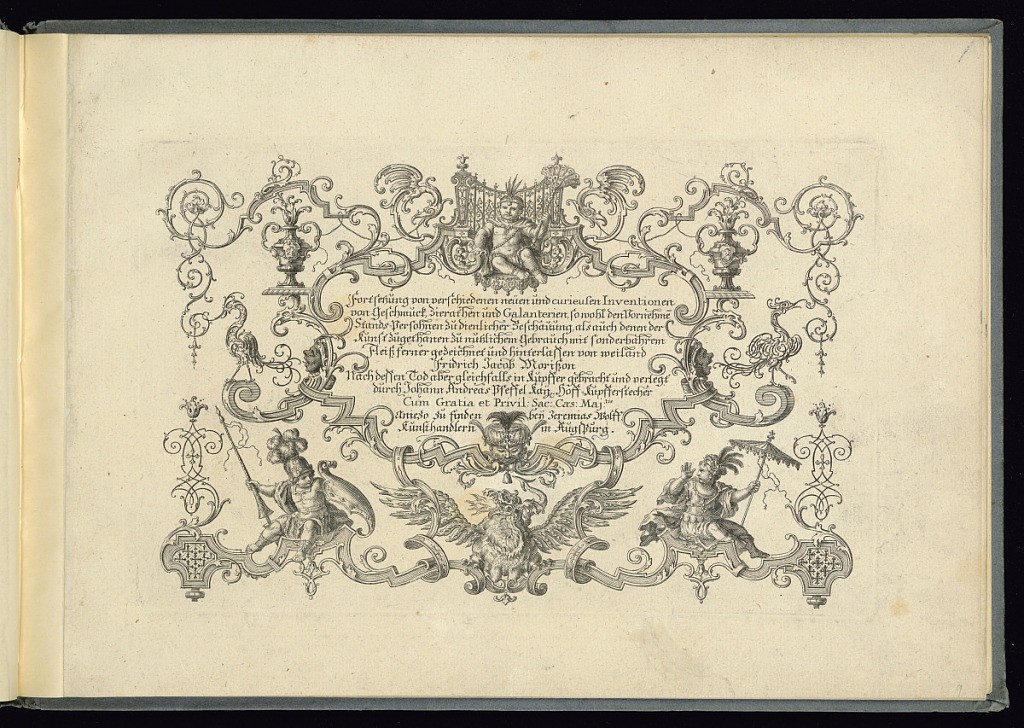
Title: Title Page
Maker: Friedrich Jacob Morison, German, active 1693 – 1699
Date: ca. 1700
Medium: Engraving on laid paper
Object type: Print
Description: Title page with title and description lettered in the center of a cartouche framed by strapwork, scrolling leaves, fleurons, rosettes, flowers, mascarons (masks), birds, dragon, three children dressed in armor and eastern-style clothing holding parasols, and feathers.